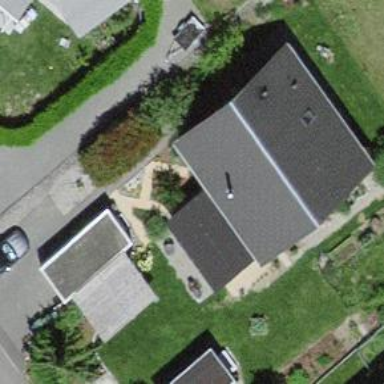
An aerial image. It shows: Residential building.